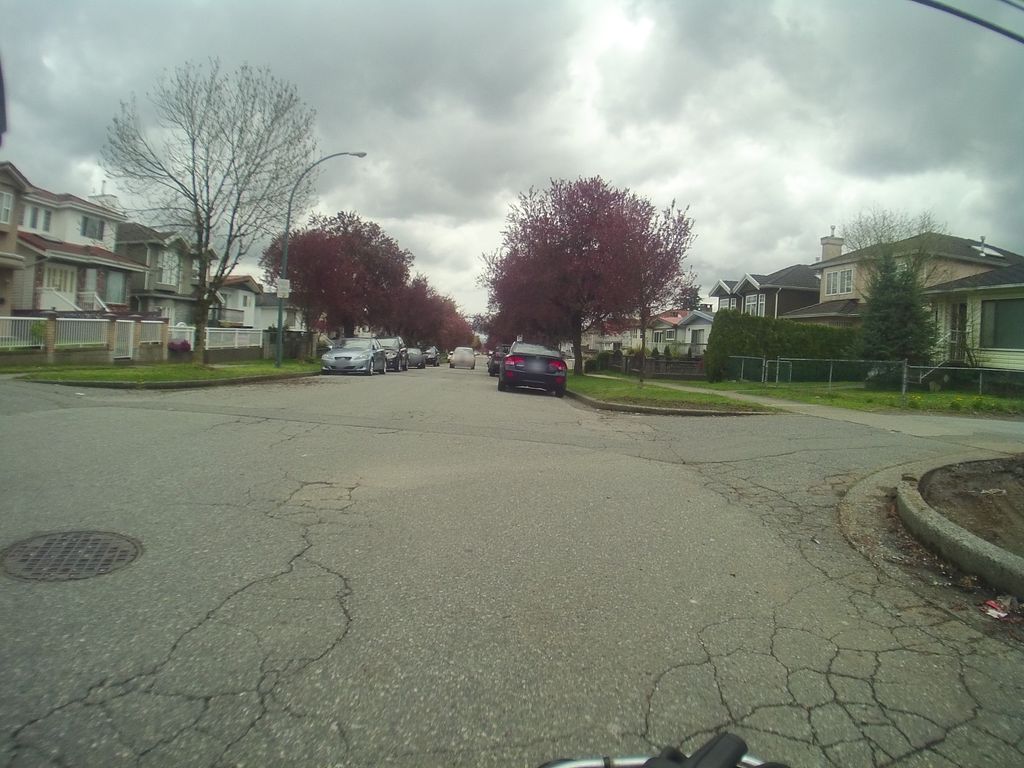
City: vancouver